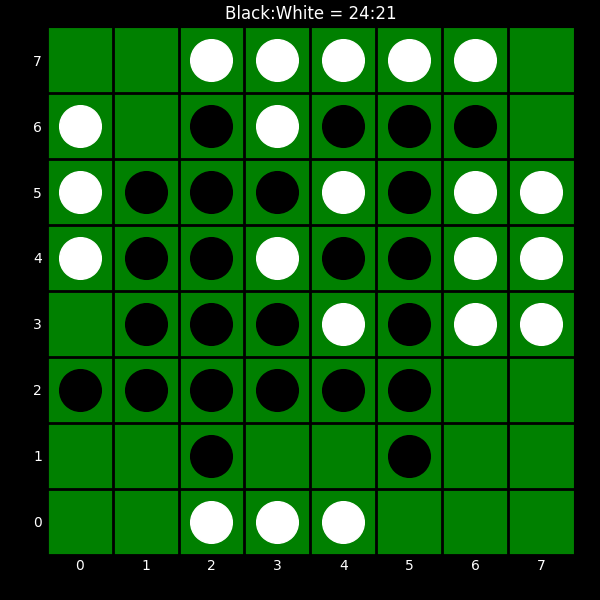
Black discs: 24
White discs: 21